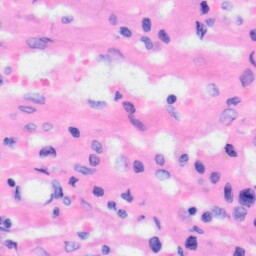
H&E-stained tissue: Liver